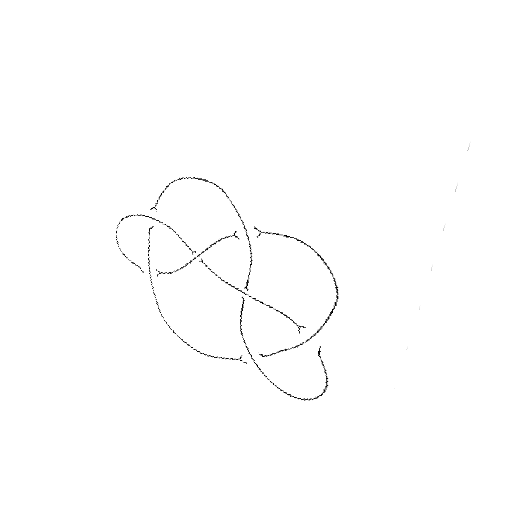
Crossing number: 7